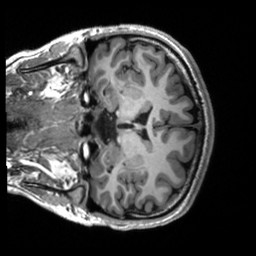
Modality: T1w
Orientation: coronal
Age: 23
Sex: male
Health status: healthy
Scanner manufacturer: siemens
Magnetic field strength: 3 T
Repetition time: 2.53 s
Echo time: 0.00227 s